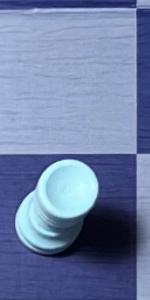
Label: Rook_White